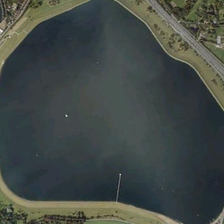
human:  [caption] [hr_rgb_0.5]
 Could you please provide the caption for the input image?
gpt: some buildings and green trees are around an almost circle large pond .

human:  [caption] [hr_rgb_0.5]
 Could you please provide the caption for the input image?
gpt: some buildings and green trees are around an almost circle large pond .

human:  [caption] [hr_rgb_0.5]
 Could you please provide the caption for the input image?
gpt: some buildings and green trees are around an almost circle large pond .

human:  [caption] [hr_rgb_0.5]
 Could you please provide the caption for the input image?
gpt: some buildings and green trees are around an almost circle large pond .

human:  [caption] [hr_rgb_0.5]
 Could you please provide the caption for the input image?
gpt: some buildings and green trees are around an almost circle large pond .